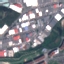
Land use / land cover class: Industrial